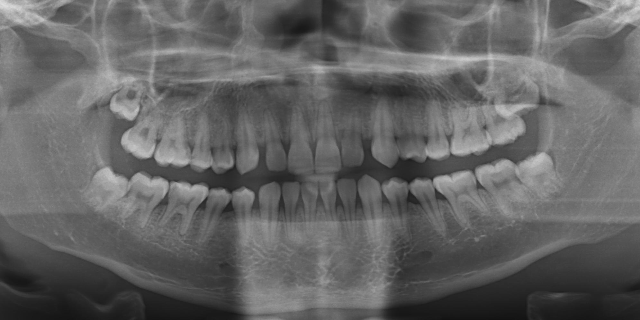
adult